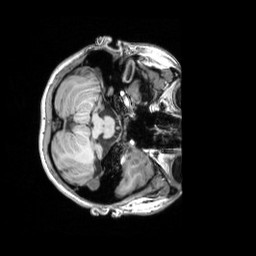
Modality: T1w
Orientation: axial
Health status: healthy
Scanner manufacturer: siemens
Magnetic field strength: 3 T
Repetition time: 2.53 s
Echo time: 0.00332 s